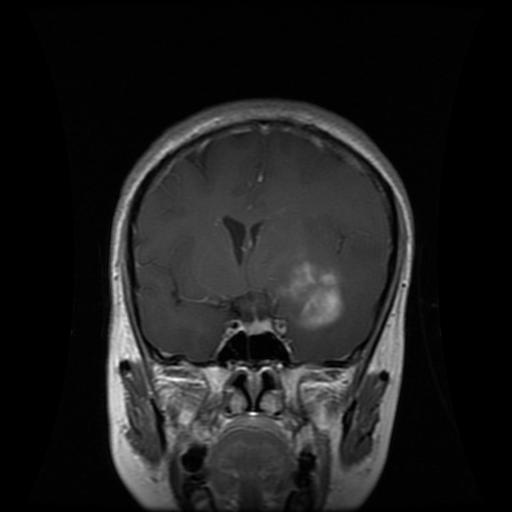
Label: glioma